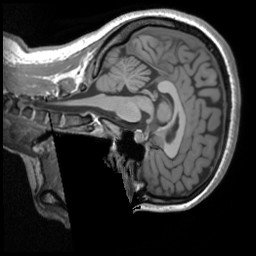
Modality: T1w
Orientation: sagittal
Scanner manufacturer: siemens
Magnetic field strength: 3 T
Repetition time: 1.9 s
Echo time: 0.00267 s